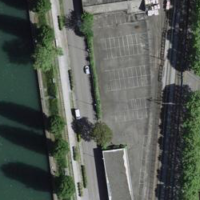
EUNIS habitat code: 57
Species observed at this site:
Phoenicurus ochruros
Anthyllis vulneraria